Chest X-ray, AP view. Patient: 36 years old, sex M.
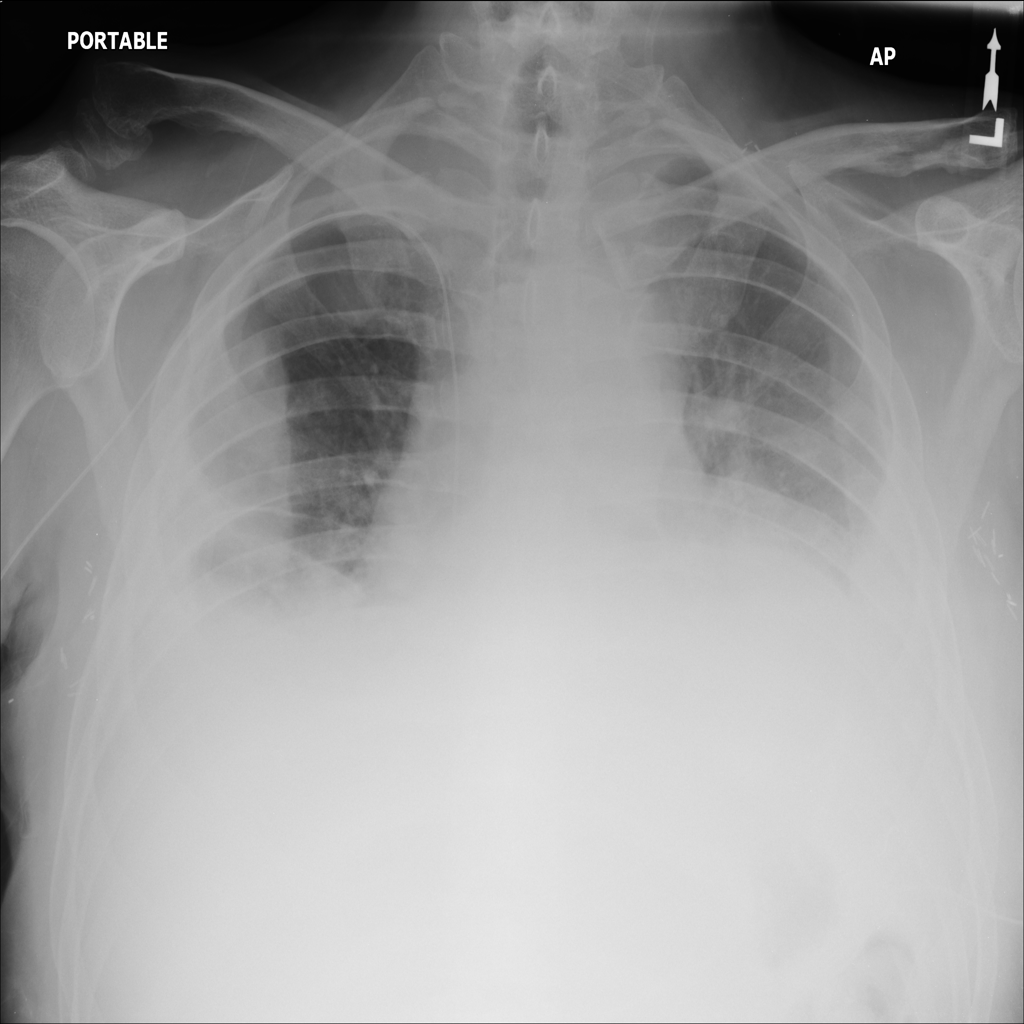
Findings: No Finding